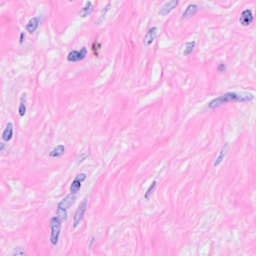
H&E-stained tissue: Breast